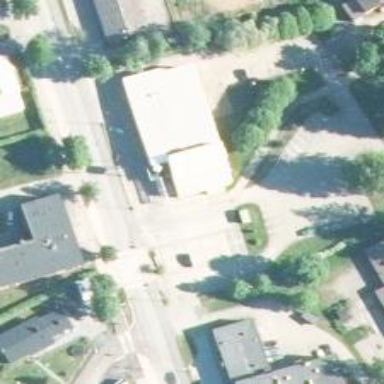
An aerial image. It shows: Post office.